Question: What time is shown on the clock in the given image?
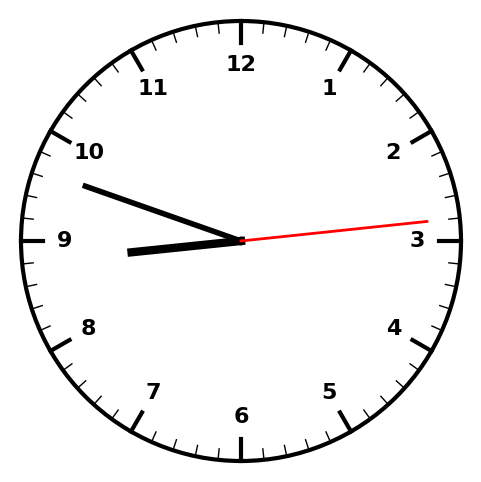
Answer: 08:48:14